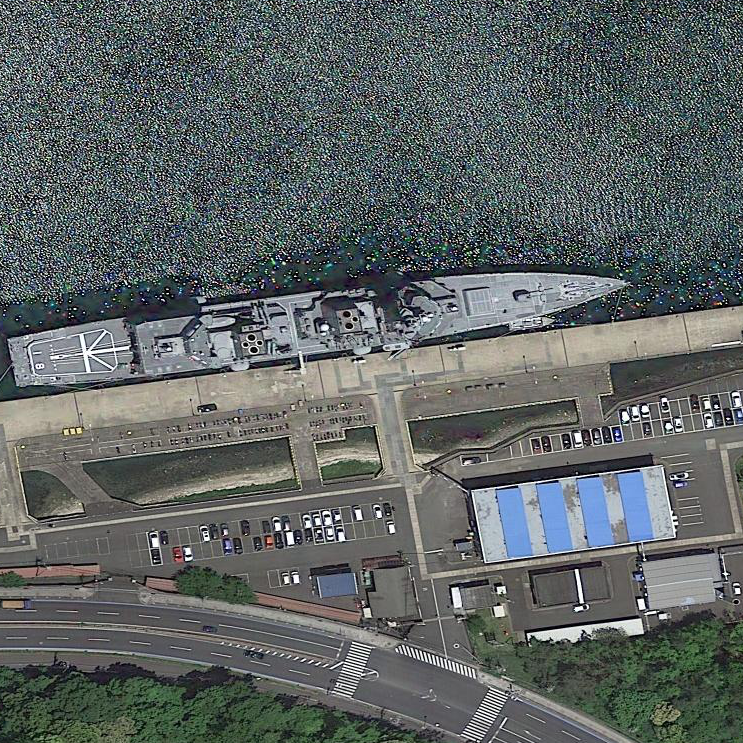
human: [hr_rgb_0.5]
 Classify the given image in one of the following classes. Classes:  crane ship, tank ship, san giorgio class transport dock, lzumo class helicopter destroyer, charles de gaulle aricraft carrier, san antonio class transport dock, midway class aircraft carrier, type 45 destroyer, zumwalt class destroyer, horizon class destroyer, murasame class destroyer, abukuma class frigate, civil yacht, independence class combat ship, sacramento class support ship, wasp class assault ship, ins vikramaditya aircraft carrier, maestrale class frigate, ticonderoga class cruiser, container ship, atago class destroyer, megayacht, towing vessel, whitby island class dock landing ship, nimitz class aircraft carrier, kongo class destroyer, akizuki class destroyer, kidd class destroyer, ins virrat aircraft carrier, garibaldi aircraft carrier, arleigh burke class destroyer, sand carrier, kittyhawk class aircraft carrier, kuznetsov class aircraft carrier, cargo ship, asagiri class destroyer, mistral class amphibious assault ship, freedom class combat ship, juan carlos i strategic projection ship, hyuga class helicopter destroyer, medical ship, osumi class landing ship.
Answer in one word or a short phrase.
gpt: Akizuki class destroyer